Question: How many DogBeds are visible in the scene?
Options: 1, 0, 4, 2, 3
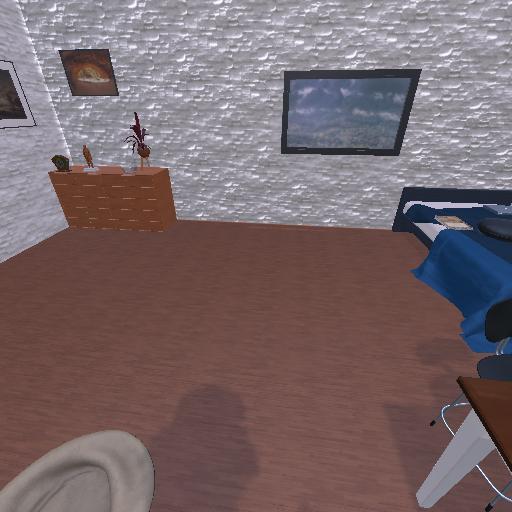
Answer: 1